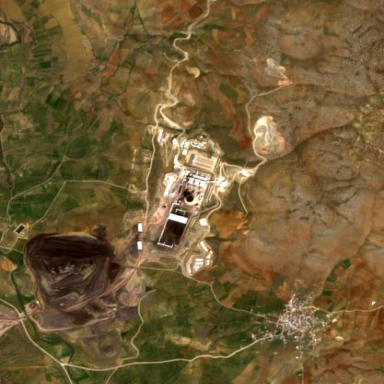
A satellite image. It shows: Industrial area with coal-powered plant.